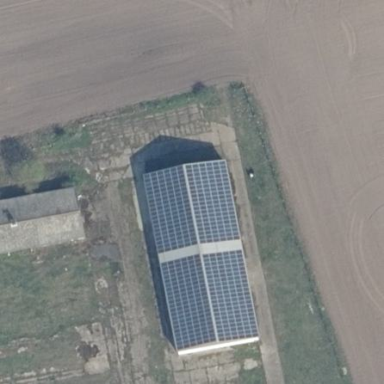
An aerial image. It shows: Building equipped with small solar photovoltaic panel for electricity generation.